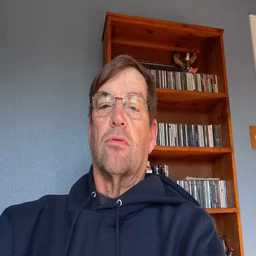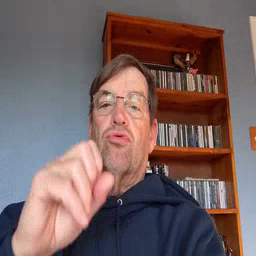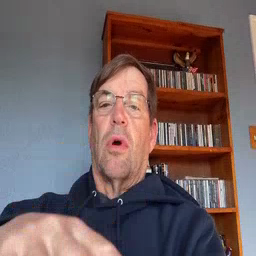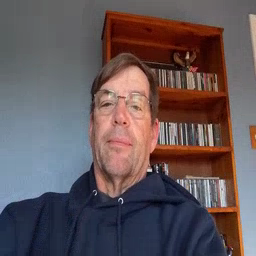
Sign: drop